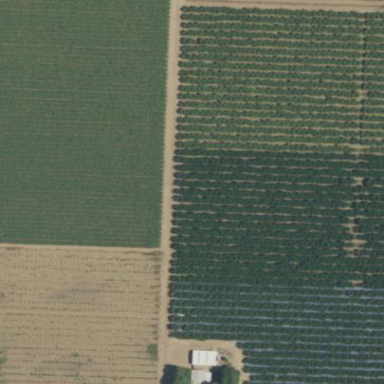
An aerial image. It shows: Orchard.